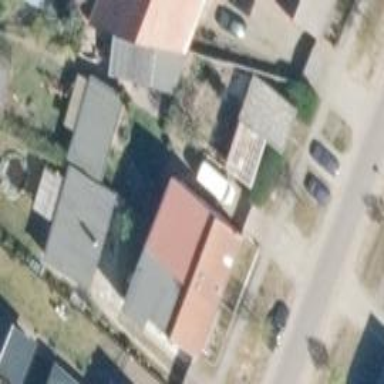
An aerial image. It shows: Semidetached house.